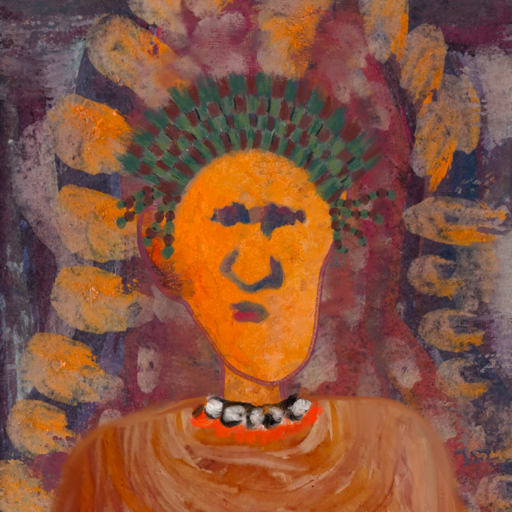
Background: Doll, Head And Neck Front: Hypocrite, Face Front: In_The_Sun, Bust: Pious_Lady, Hair Front: Blank, Head Accessory: After_Raid_Crown, Second Necklace: Blank, Necklace: An_Impression, Baby: Blank